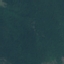
Land use / land cover: Forest